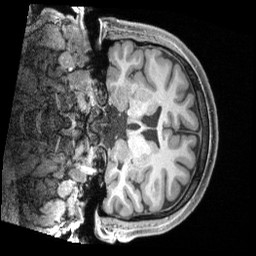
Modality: T1w
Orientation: coronal
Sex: male
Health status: ill
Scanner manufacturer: siemens
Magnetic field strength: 3 T
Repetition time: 2.4 s
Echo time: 0.00201 s